【题型】填空题　【知识点】立体几何　【难度】easy
已知某圆台的上、下底面的圆周都在一个直径为10的球面上，其上、下底面的半径分别为3和5，则该\\[6pt]
\noindent
圆台的侧面积为\underline{\qquad}.
【解答】
\noindent
【答案】$16\sqrt{5}\pi$\\[6pt]
\noindent
【解析】由于圆台的下底面半径为5，故下底面圆周为外接球的大圆，\\[6pt]
\noindent

如图所示，设球的球心为$O$，圆台上底面的圆心为$O'$，\\[6pt]
\noindent
则圆台的高$OO' = \sqrt{OQ^2 - O'Q^2} = \sqrt{5^2 - 3^2} = 4$，\\[6pt]
\noindent
则圆台的母线长为$\sqrt{4^2 + (5-3)^2} = 2\sqrt{5}$，\\[6pt]
\noindent
所以可得圆台的侧面积为$\pi \times 2\sqrt{5} \times (3+5) = 16\sqrt{5}\pi$.
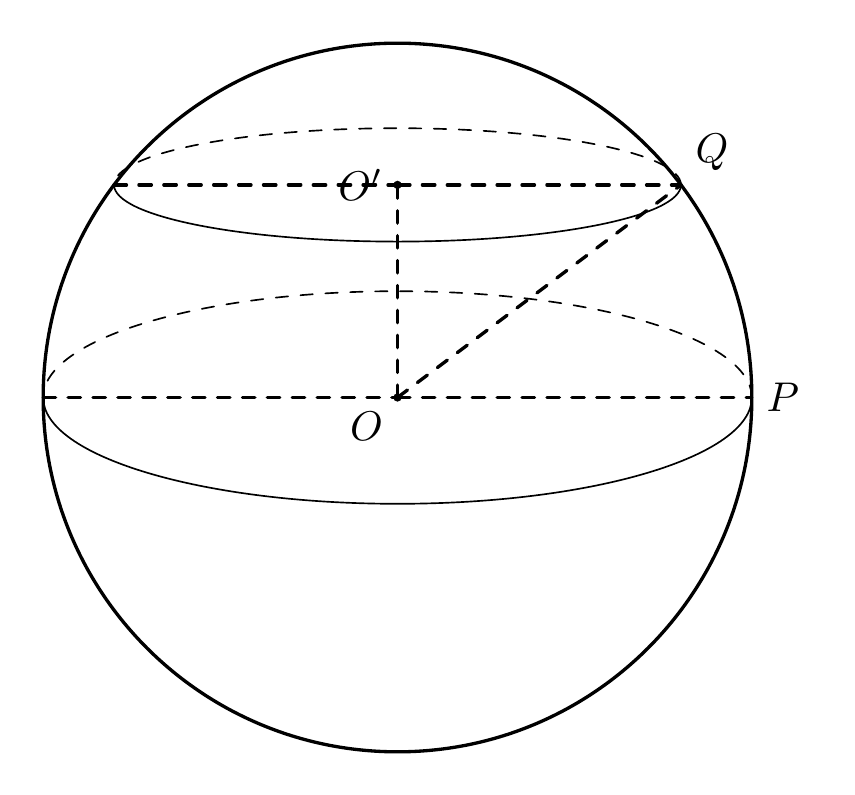